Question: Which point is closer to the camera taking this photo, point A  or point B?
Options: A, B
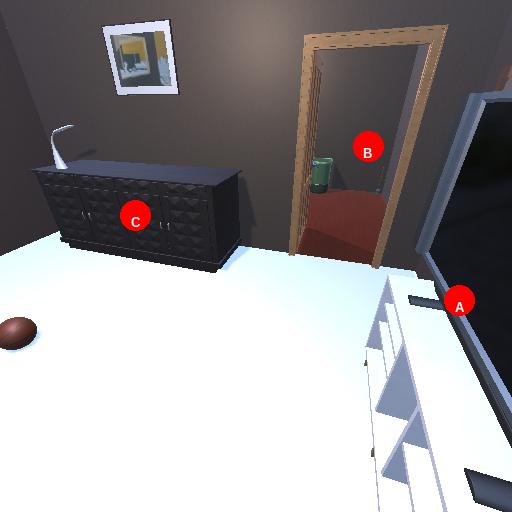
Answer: A